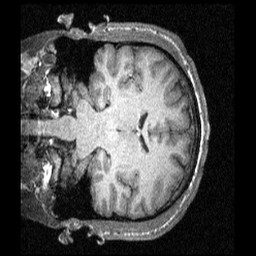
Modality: T1w
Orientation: coronal